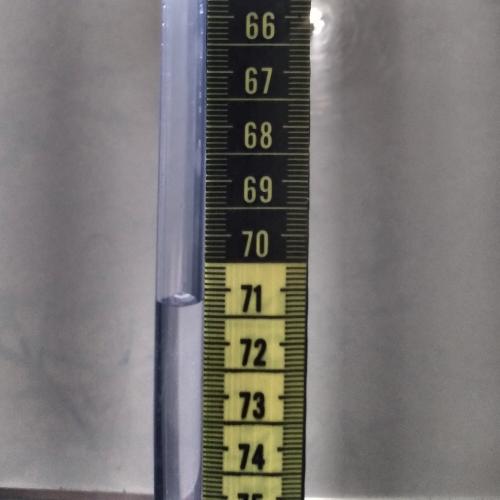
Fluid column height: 71.3 cm